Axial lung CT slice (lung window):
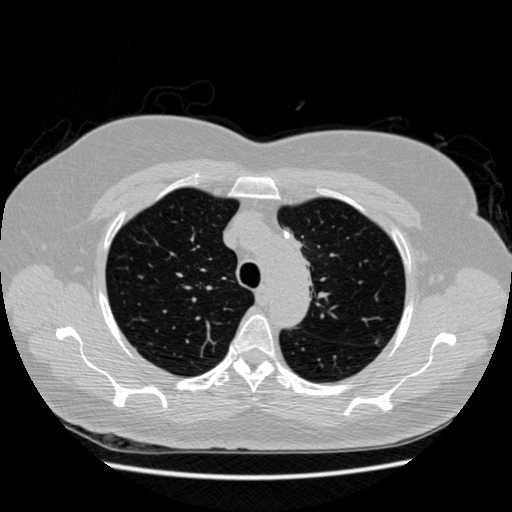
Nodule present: yes
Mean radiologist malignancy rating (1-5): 3.75